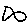
Label: fish